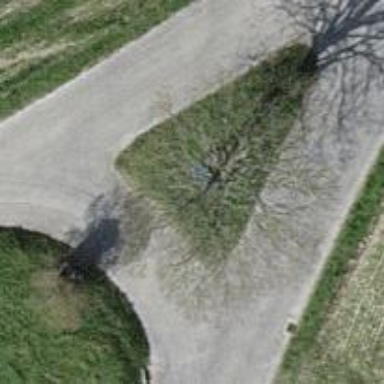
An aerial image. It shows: Bench.